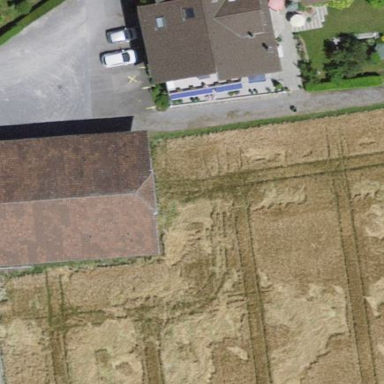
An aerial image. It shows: Rural barn.